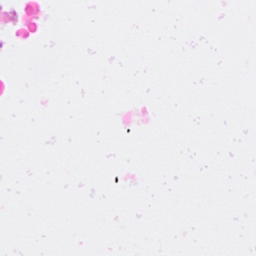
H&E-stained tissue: Breast